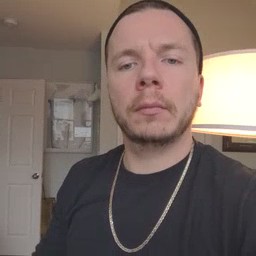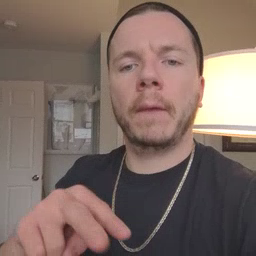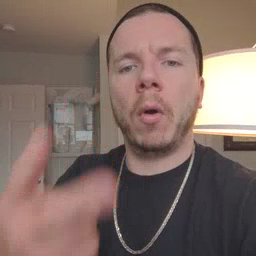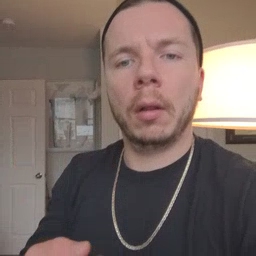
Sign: fall